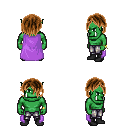
a pixel art fantasy rpg character, male body template, orc, green skin, lavender cape, metal pants, brown bangs hairstyle, bracelets, black shoes, four views (front, back, left, right), 2x2 character sprite sheet, small pixel art, hard edges, no anti-aliasing